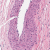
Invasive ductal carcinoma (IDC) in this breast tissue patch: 0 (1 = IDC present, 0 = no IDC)